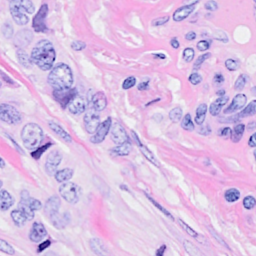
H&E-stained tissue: Breast